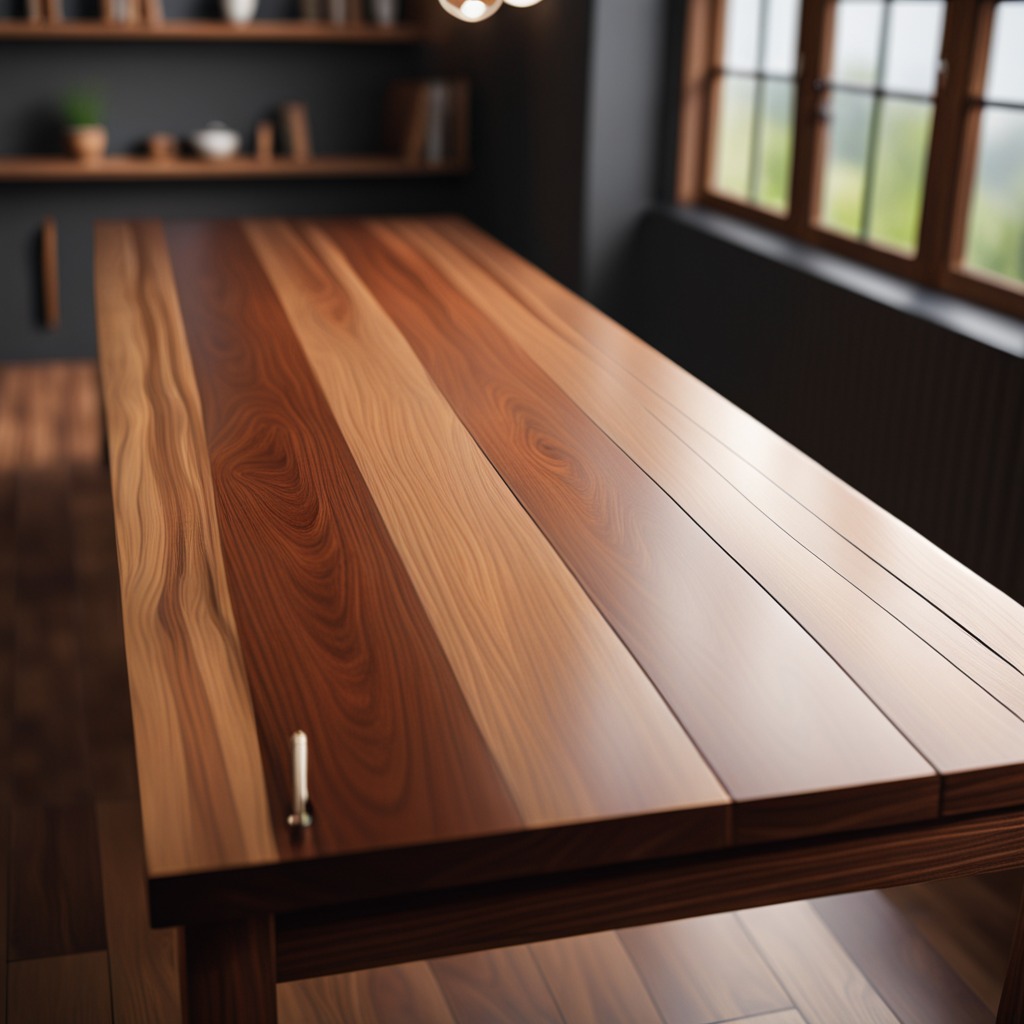
A metal screw is lying on a wooden table in a carpentry studio rich wood textures side lighting.